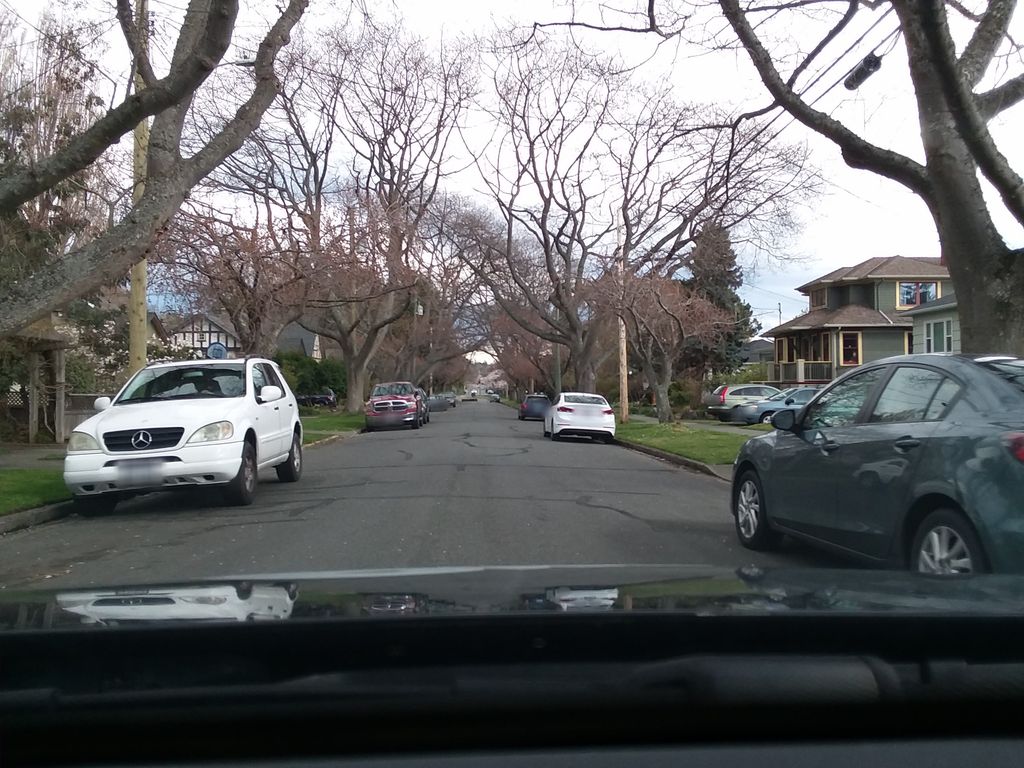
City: victoria